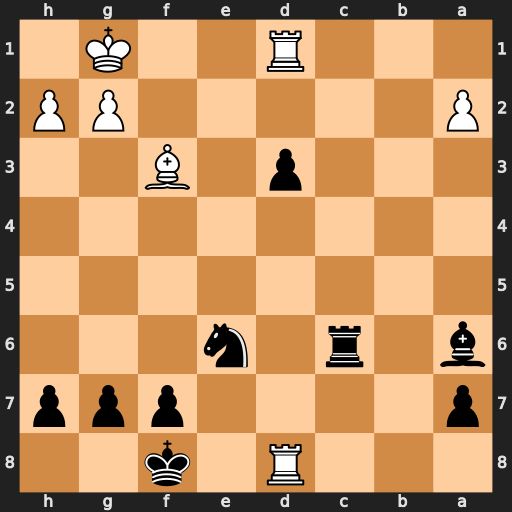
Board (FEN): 3R1k2/p4ppp/b1r1n3/8/8/3p1B2/P5PP/3R2K1
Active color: b
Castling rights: -
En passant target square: -
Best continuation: Nxd8 Bxc6 Nxc6